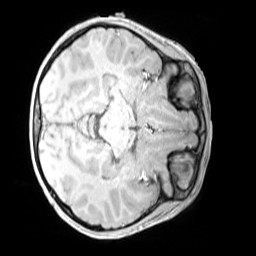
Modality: MP2RAGE
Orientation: axial
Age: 11
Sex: male
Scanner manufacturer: siemens
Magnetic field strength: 3 T
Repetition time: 4 s
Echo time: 0.00303 s